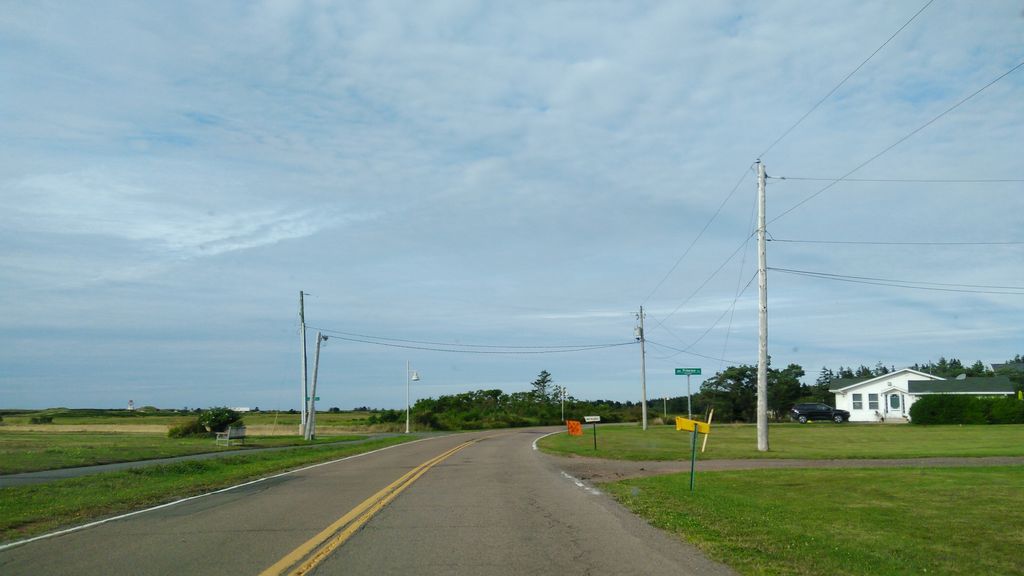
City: charlottetown